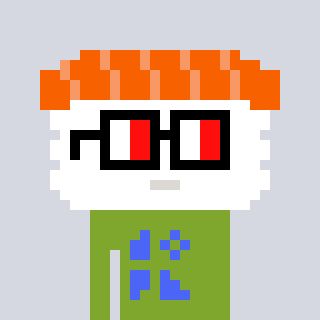
a pixel art character with square glasses with black frames and red eyes, a nigiri-shaped head and a slimegreen-colored body on a cool background